Question: How to draw a doughnut with Google Maps JavaScript API?
For highlighting the outside of inner circle and the inside of outer circle.

My idea is to put the inner circle before the outer.
The problem is it cannot be loaded when setting the fillOpacity of the inner circle.
'''
var citymap = {};
citymap['innerCircle'] = {
center: amsterdam,
radius: <PHONE>9244,
//opacity = 0.0 // bug here
};
citymap['outerCircle'] = {
center: amsterdam,
radius: <PHONE>091,
opacity: 0.35};
for (var city in citymap) {
var populationOptions = {
strokeColor: '#FF0000',
strokeOpacity: 0.8,
strokeWeight: 2,
fillColor: '#FF0000',
fillOpacity: citymap[city].opacity,
map: map,
center: citymap[city].center,
radius: citymap[city].radius
};
'''
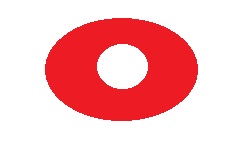
Answer: Typically in google maps you can draw polygon with hole the first polygon is the outer shape e the other are the inner shape
see this stackoverflow for examples <URL>